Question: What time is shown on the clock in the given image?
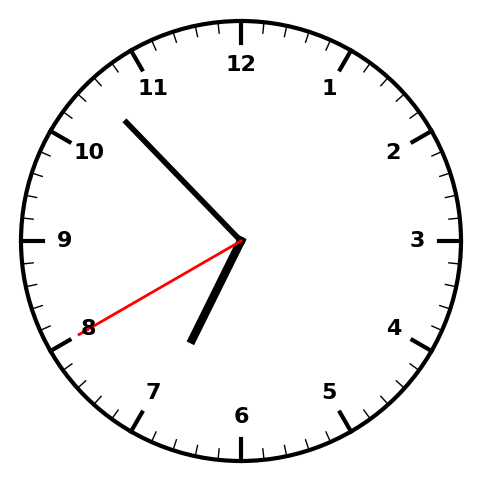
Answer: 06:52:40